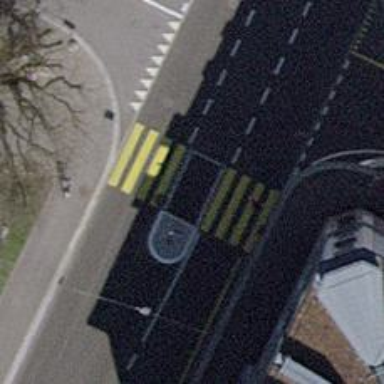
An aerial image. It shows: Marked road crossing with pedestrian island.